Field crop: maize
Growth stage: 2
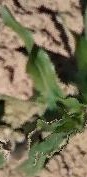
Species: maize